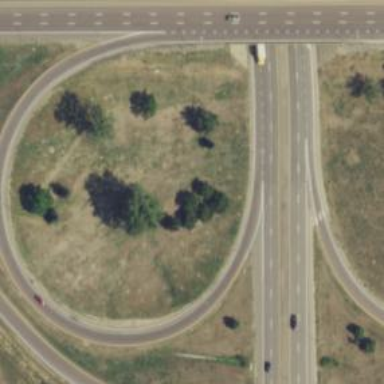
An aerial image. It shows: Asphalt motorway link.